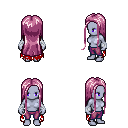
a pixel art fantasy rpg character, female body template, dark elf, purple skin, red tattered cape, magenta pants, pink extra-long hairstyle, white cloth bandages, four views (front, back, left, right), 2x2 character sprite sheet, small pixel art, hard edges, no anti-aliasing